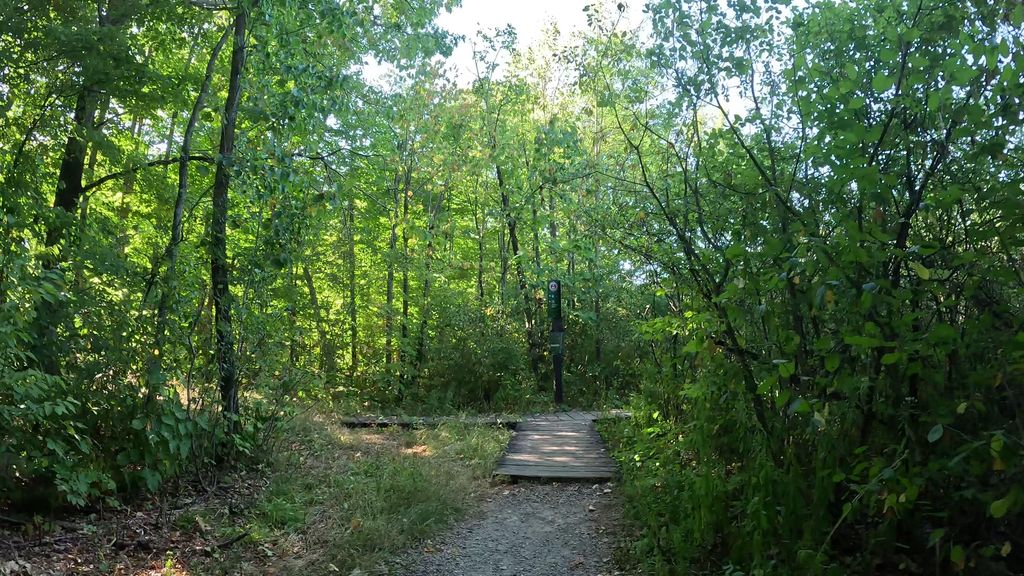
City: ottawa-gatineau